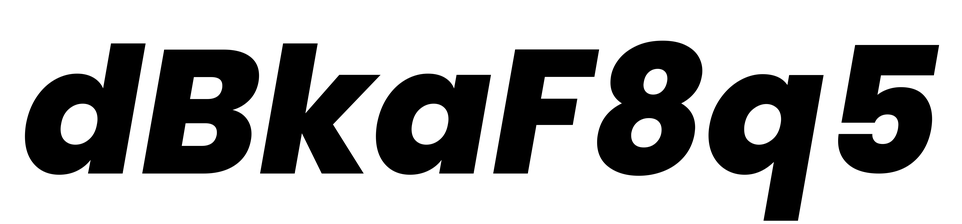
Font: Poppins-ExtraBoldItalic